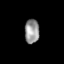
Tissue: skin
Cell type: Epithelial cells
Senescence score: 0.2838
Nuclear area (px): 345
Mean DAPI intensity: 149.203